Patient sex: M
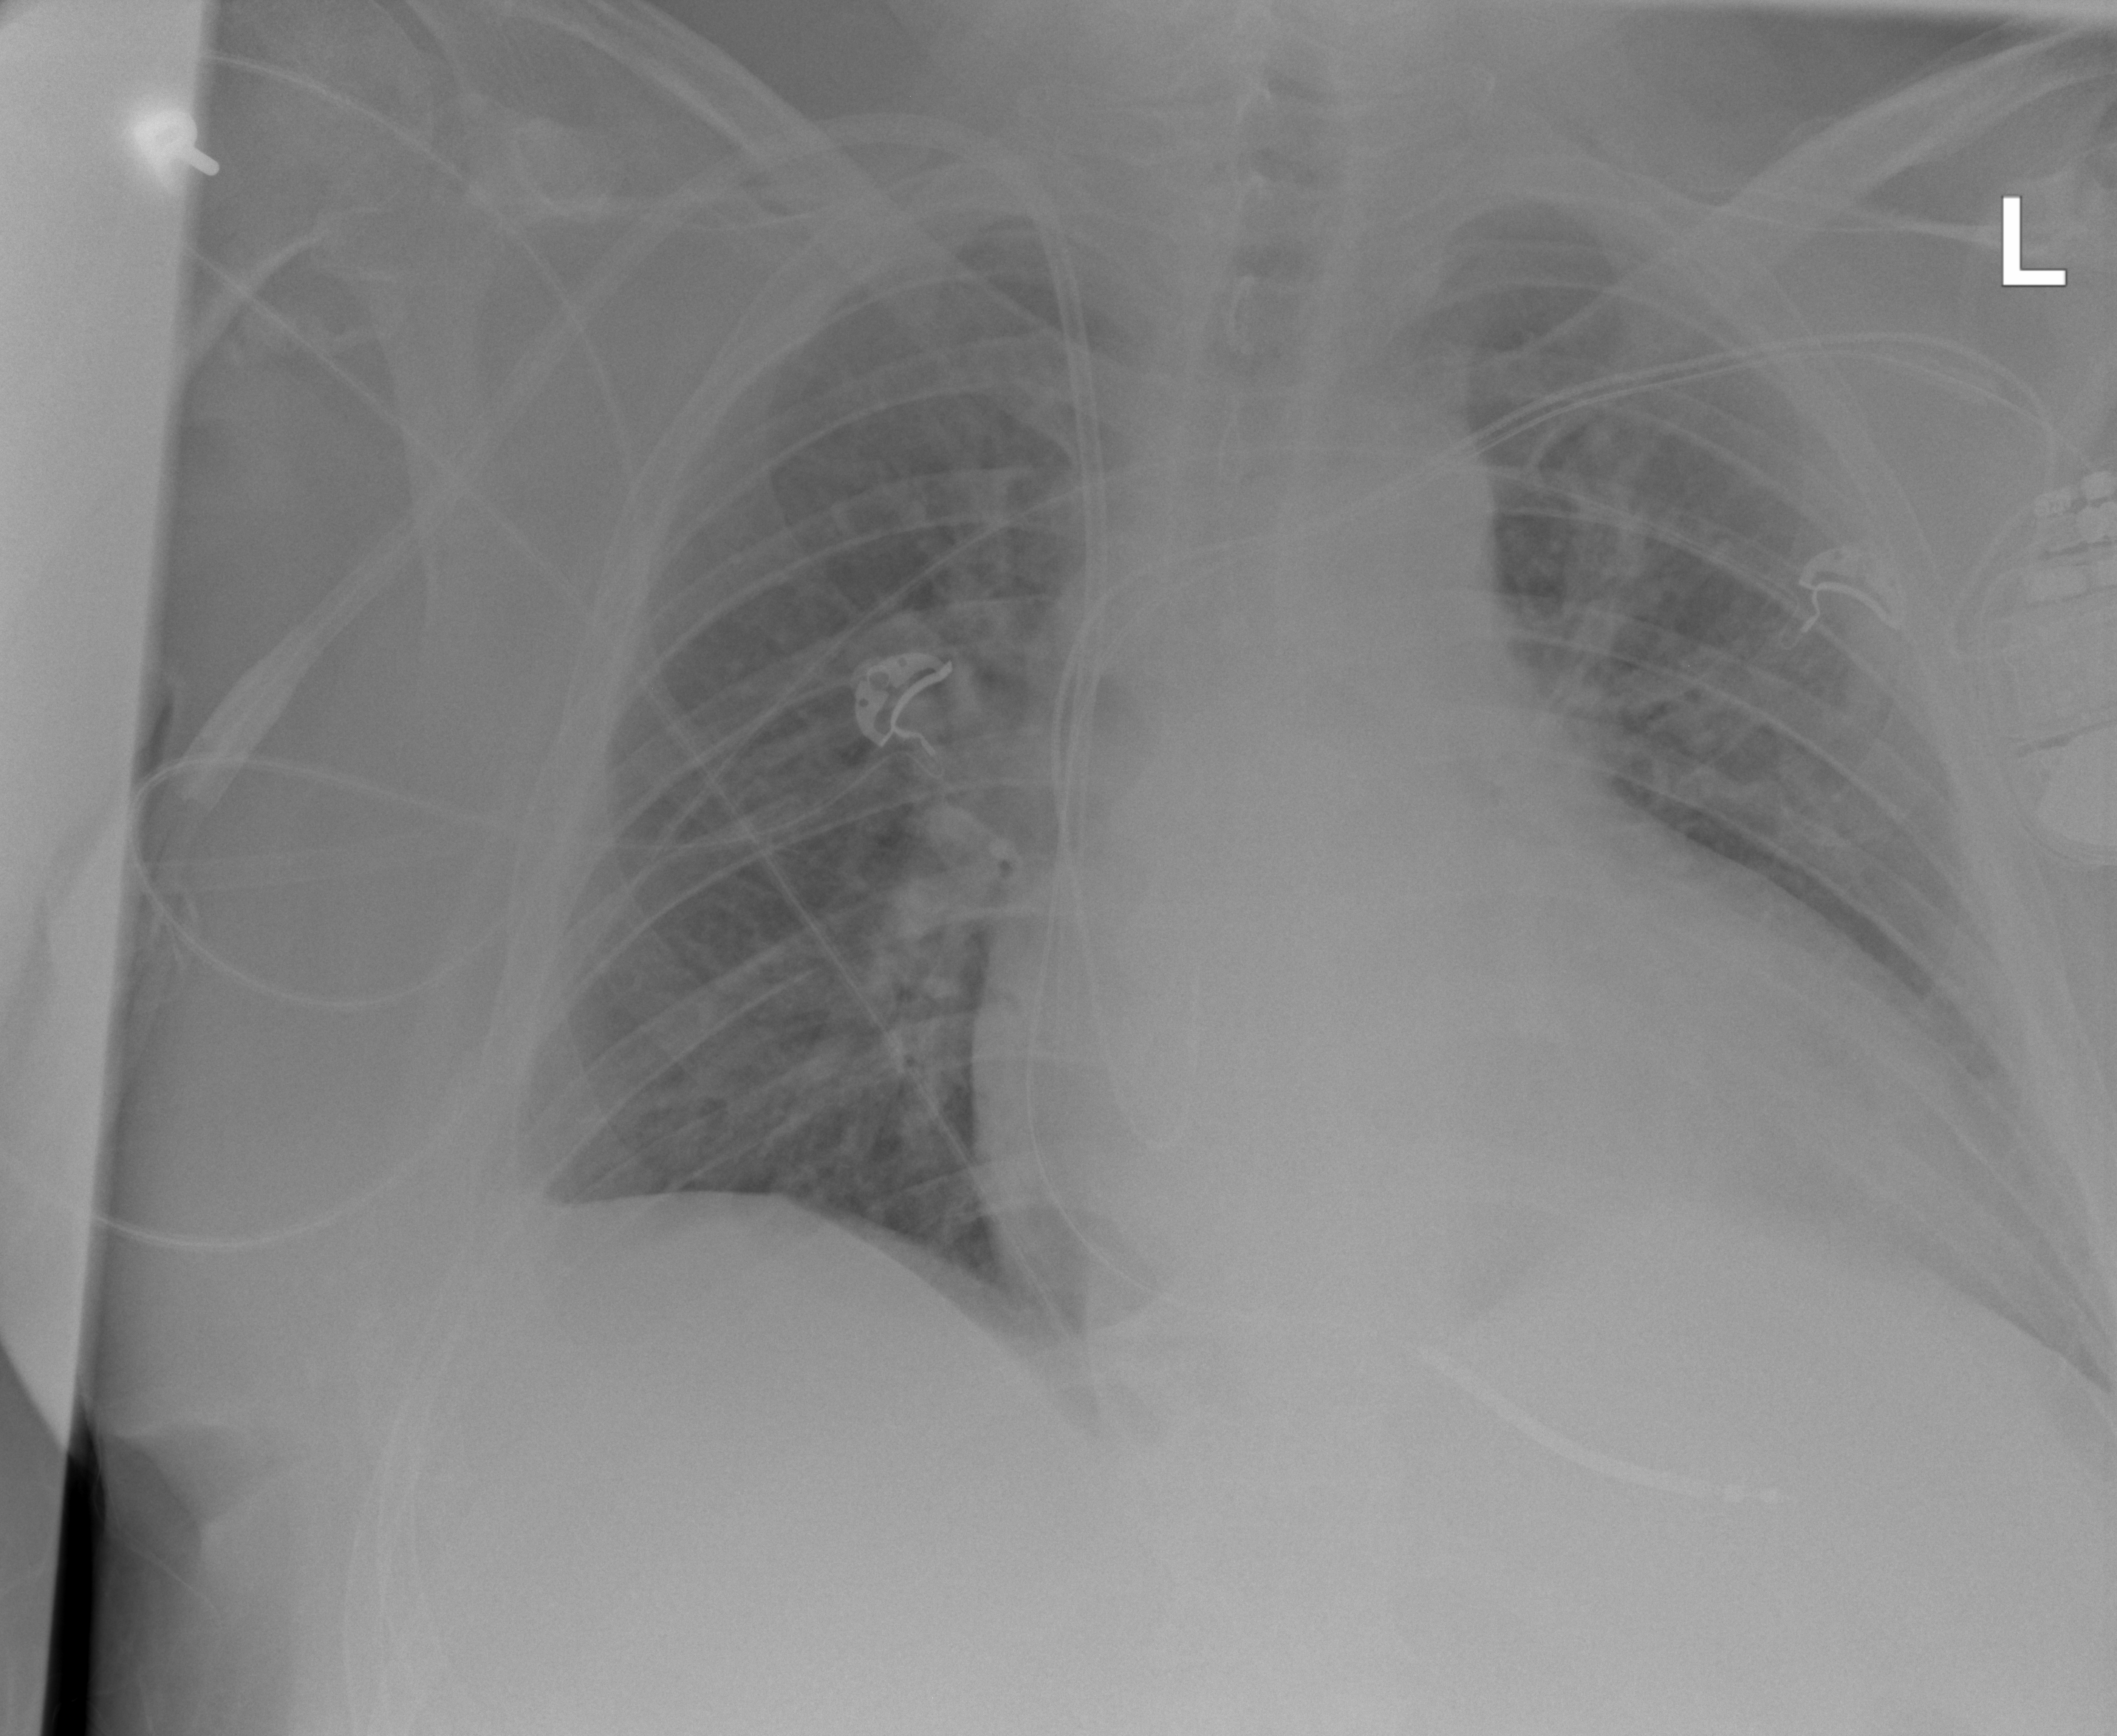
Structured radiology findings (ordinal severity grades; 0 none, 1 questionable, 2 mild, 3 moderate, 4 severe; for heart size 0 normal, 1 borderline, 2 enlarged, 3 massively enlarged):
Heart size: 3
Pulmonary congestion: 2
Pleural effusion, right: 2
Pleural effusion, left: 2
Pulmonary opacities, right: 2
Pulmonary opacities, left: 2
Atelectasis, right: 2
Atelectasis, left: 2